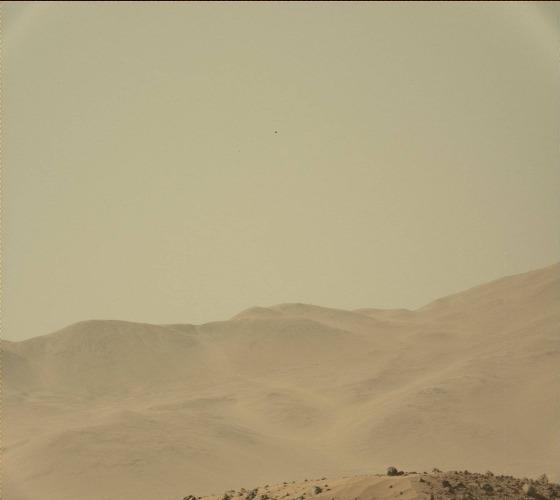
Terrain classes present: Gravel / Sand / Soil, Rock, Sky / Distant Mountains